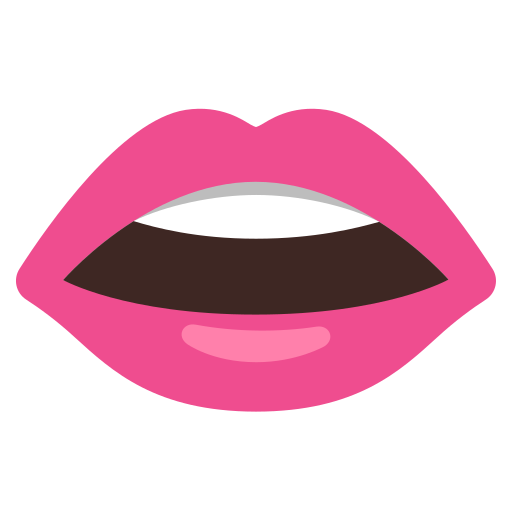
Emoji: 👄